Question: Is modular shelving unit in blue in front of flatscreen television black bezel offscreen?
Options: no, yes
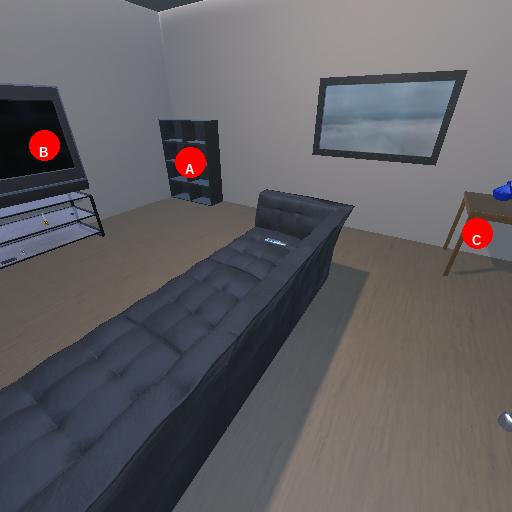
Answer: no